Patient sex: M
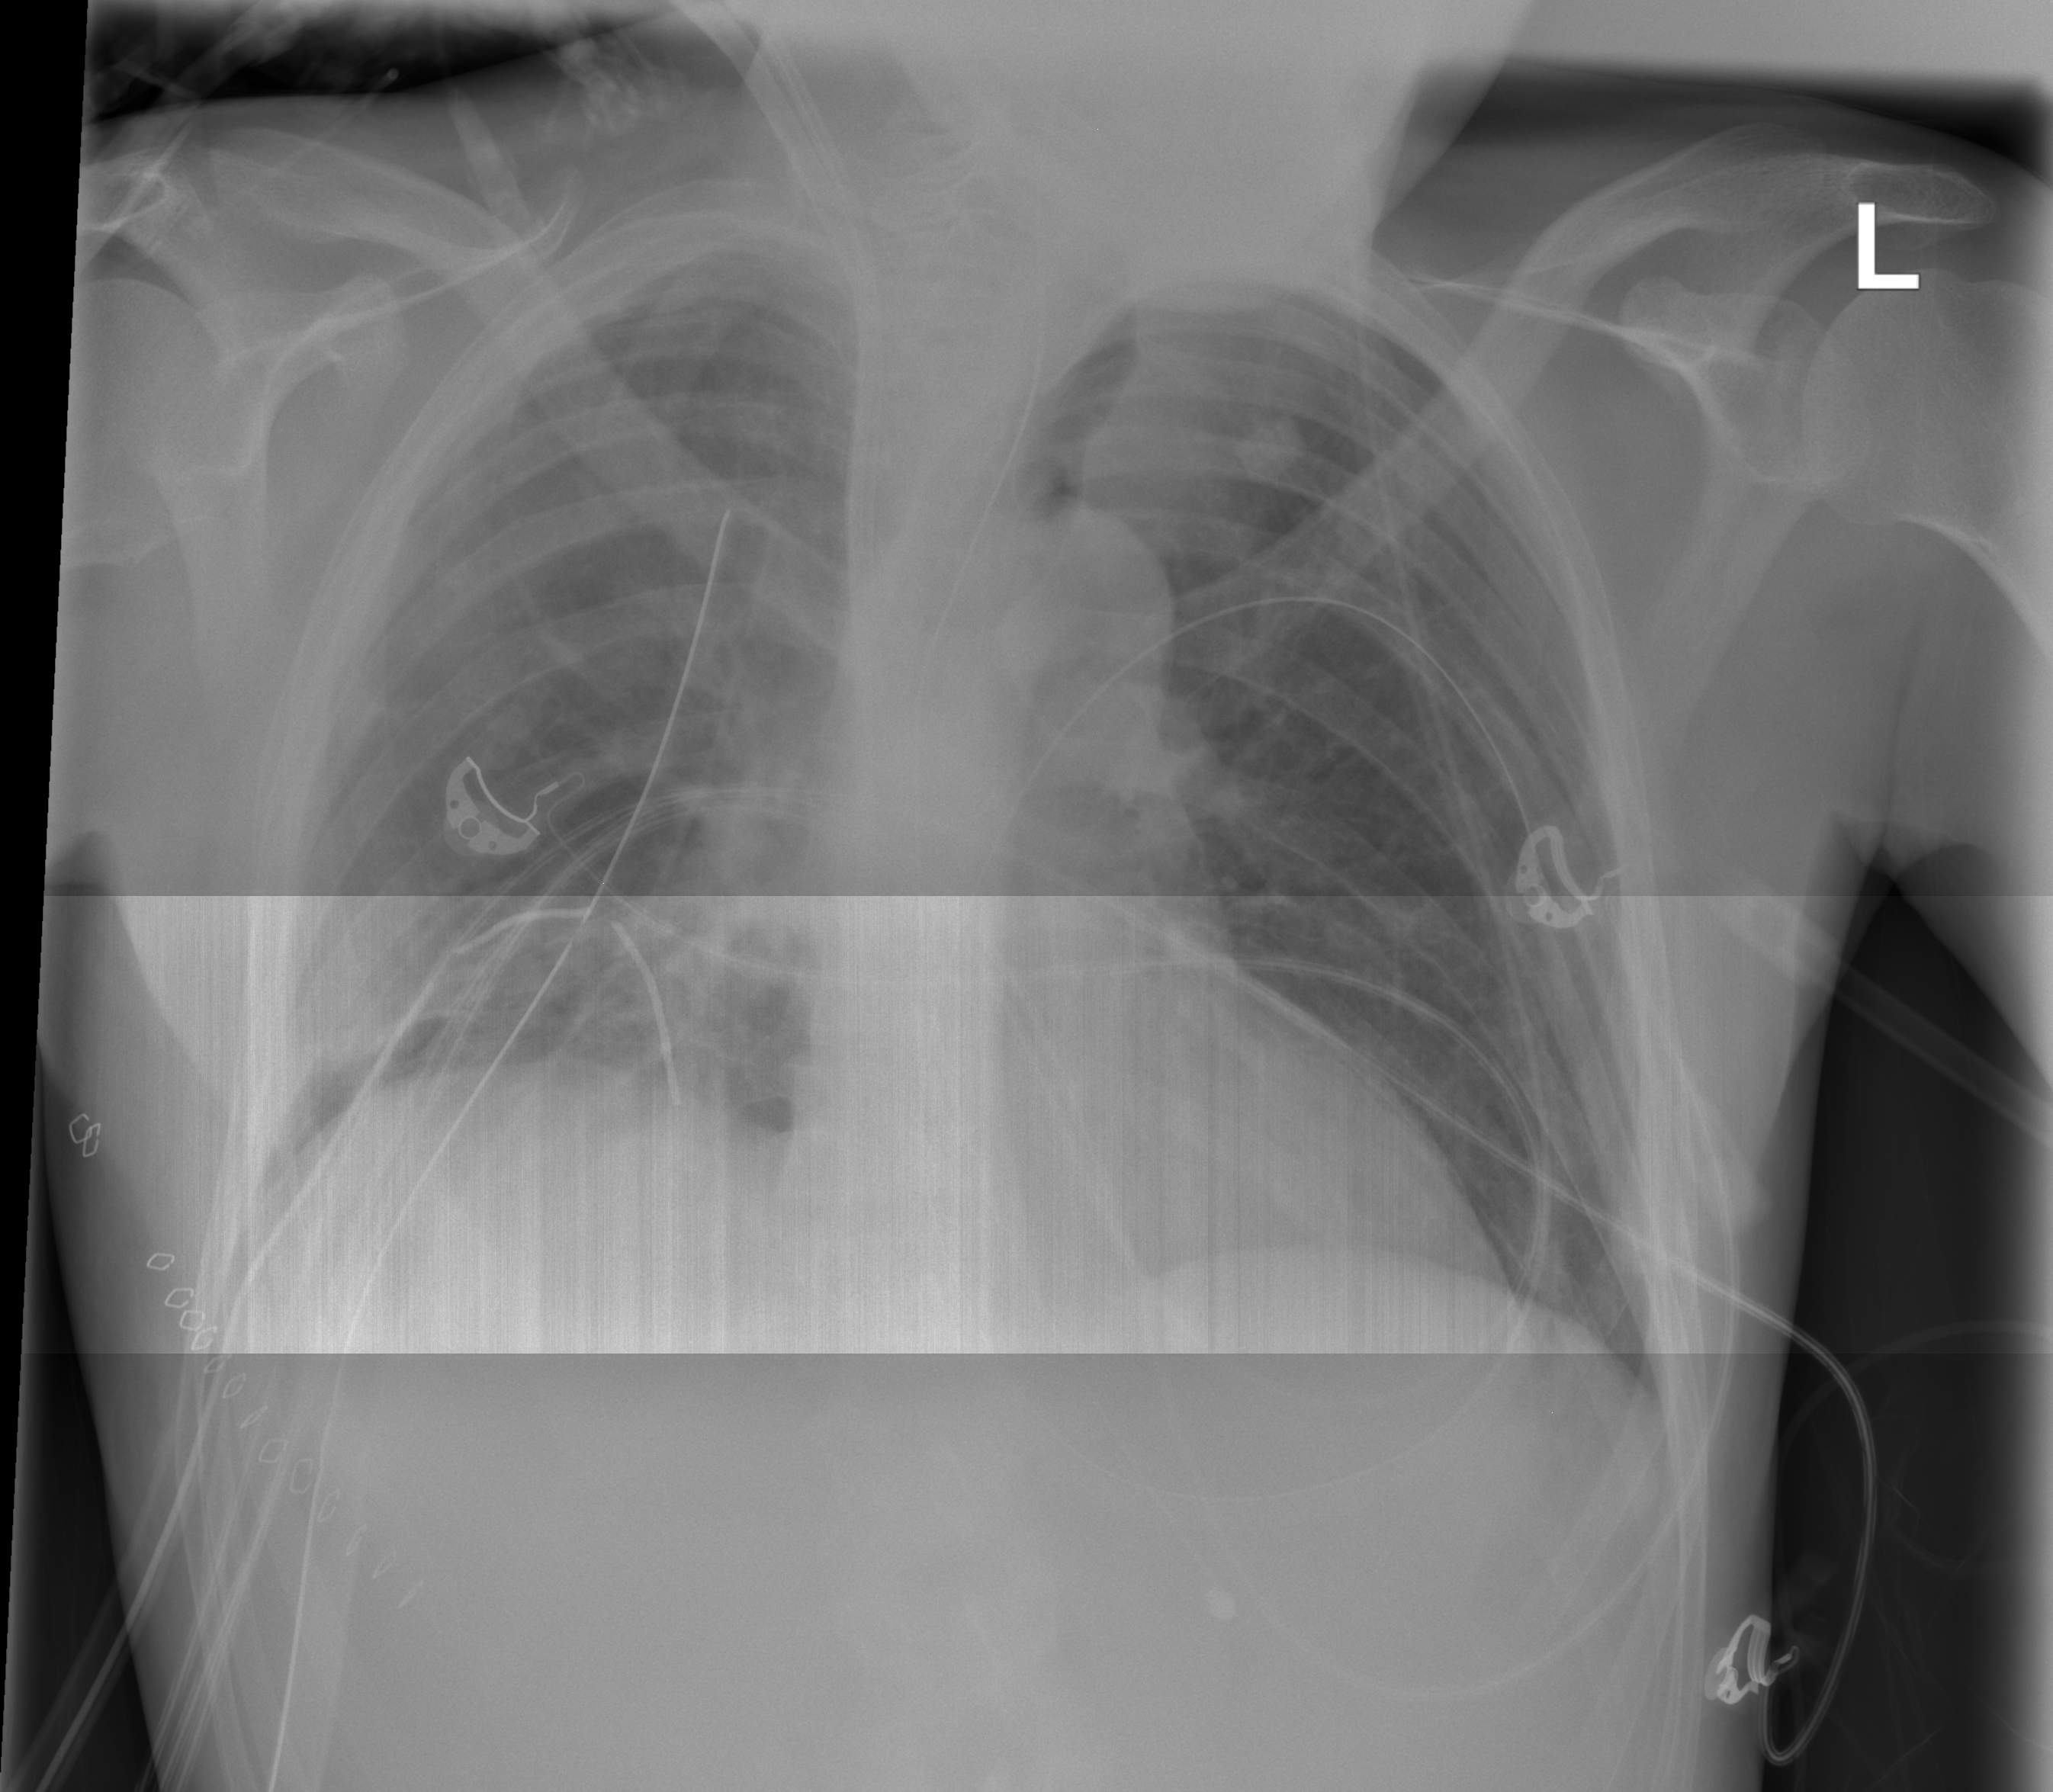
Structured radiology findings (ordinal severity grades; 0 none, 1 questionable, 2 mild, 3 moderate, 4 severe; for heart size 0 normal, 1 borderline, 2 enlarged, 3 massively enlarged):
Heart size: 0
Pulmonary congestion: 0
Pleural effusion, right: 1
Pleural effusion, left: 0
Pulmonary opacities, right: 0
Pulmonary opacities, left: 0
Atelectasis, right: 2
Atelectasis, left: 0